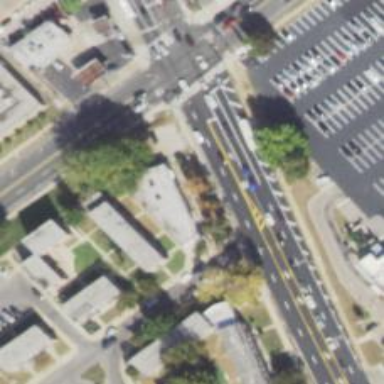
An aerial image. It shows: Unmarked road crossing.